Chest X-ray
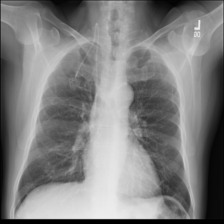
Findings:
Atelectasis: negative
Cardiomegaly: negative
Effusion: negative
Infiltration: negative
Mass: negative
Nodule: negative
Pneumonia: negative
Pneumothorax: negative
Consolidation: negative
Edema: negative
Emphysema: negative
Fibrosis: negative
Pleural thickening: negative
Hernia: negative